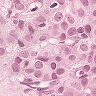
Metastatic tissue present: yes